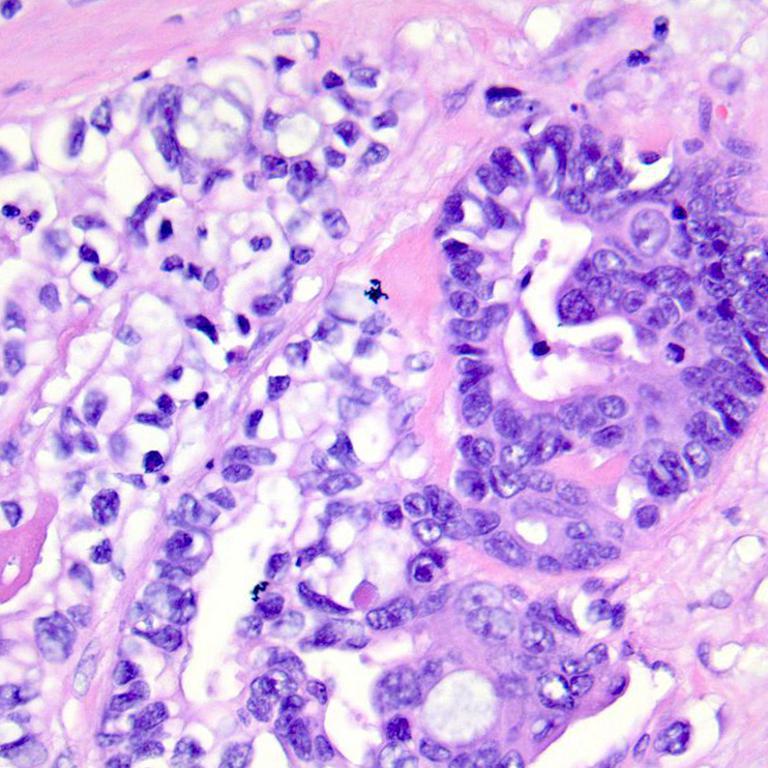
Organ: colon
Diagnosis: adenocarcinomas